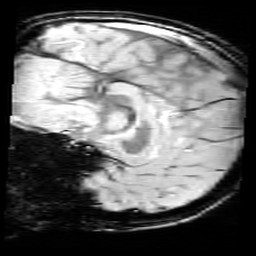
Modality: SWI
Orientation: sagittal
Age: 10
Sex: female
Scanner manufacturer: siemens
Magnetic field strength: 3 T
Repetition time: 0.027 s
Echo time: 0.02 s